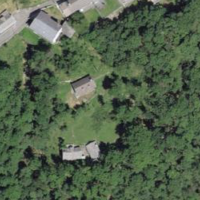
EUNIS habitat code: 44
Species observed at this site:
Veronica persica
Coreus marginatus